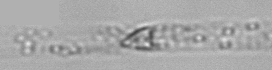
Label: Dactyliosolen_blavyanus